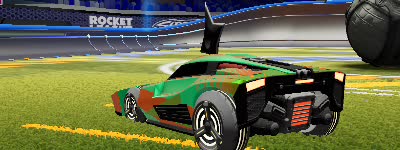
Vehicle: breakout